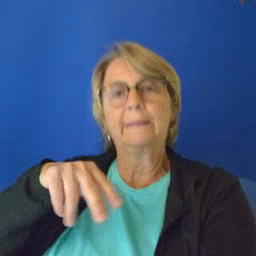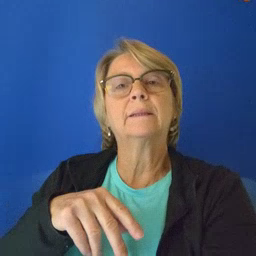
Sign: read